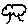
Label: tree